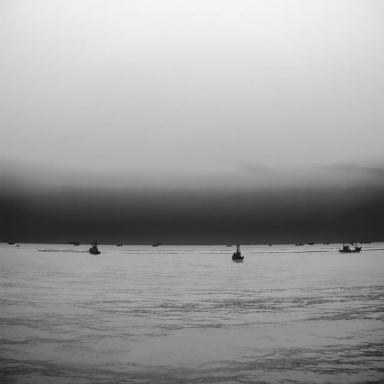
There are 15 bulk_carriers in the infrared image.